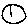
Label: circle